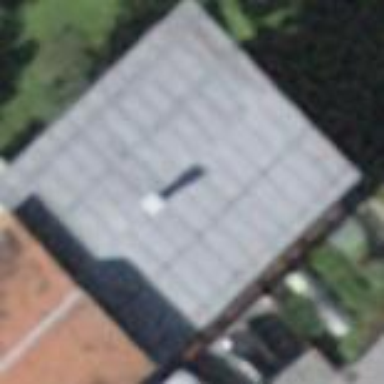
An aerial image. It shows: Building with tile roof.